Lunar surface albedo tile
Center latitude: -2.945
Center longitude: 34.506
Resolution (meters per pixel, mean): 159.03
Tile area (km^2): 26272.77
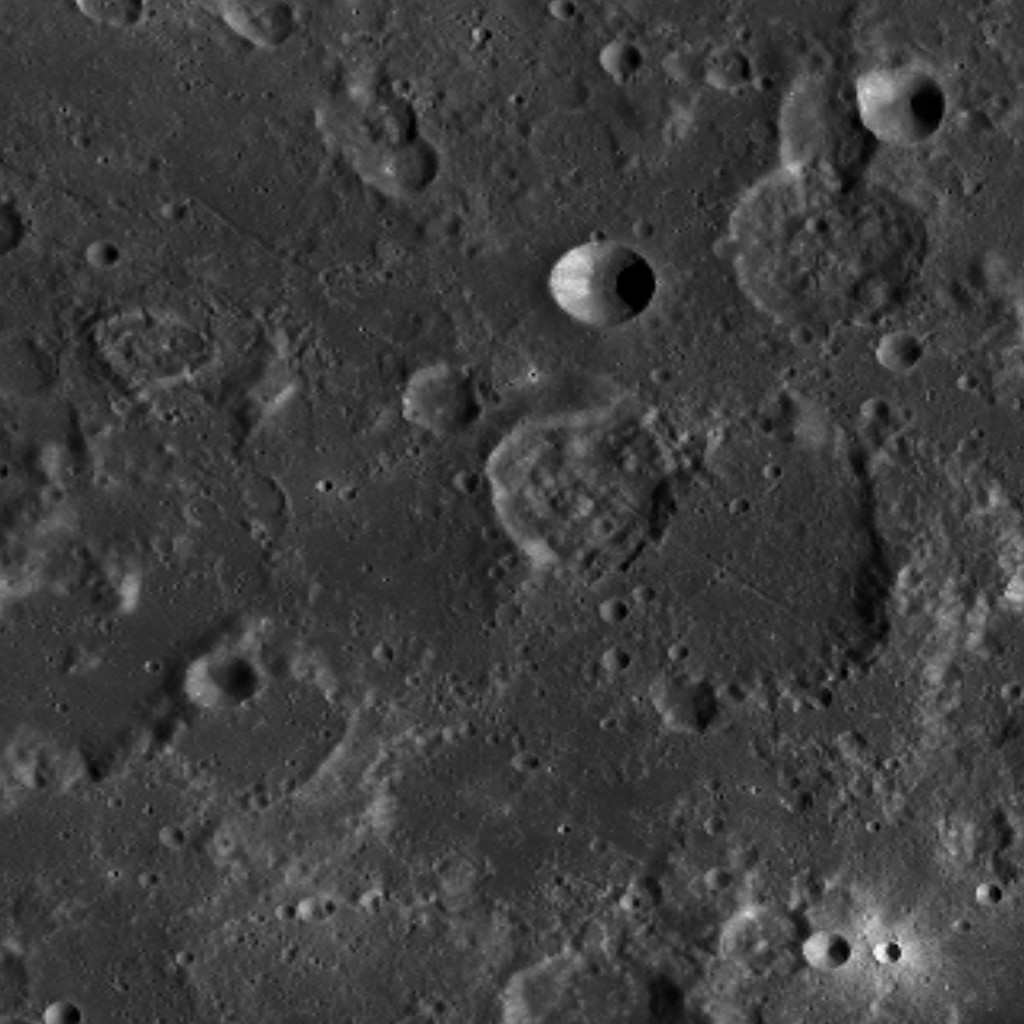